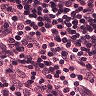
Metastatic tissue present: no